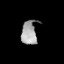
Tissue: prostate
Cell type: T cells
Senescence score: 0.3288
Nuclear area (px): 372
Mean DAPI intensity: 161.274